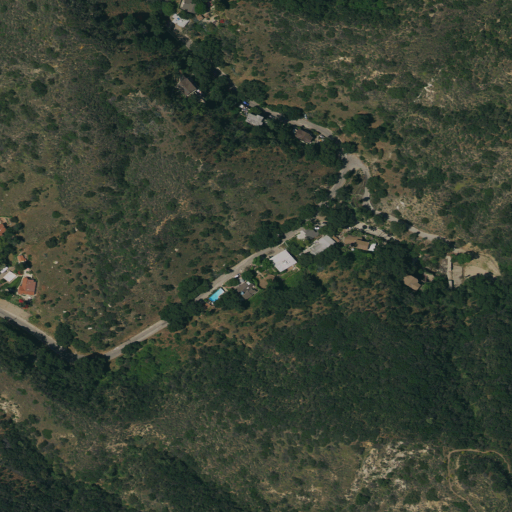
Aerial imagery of valley in California named Deer Canyon containing shrub, open development, and low intensity development